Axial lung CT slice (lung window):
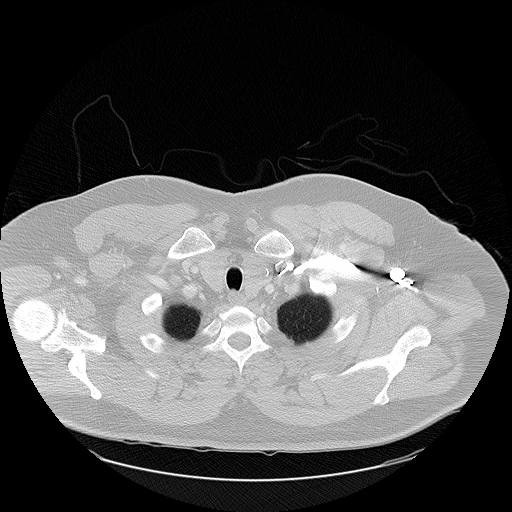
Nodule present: no